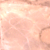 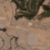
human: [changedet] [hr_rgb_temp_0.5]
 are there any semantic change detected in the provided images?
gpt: A big green park appears on the upper part of the desert.